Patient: sex M, age 58
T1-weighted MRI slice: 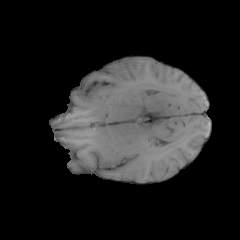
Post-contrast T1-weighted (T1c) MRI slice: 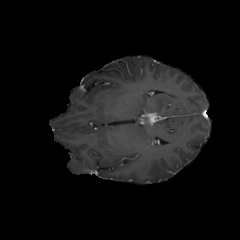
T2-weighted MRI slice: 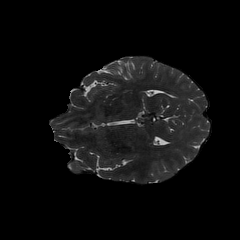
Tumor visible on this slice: no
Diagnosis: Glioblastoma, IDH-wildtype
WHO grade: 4